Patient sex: F
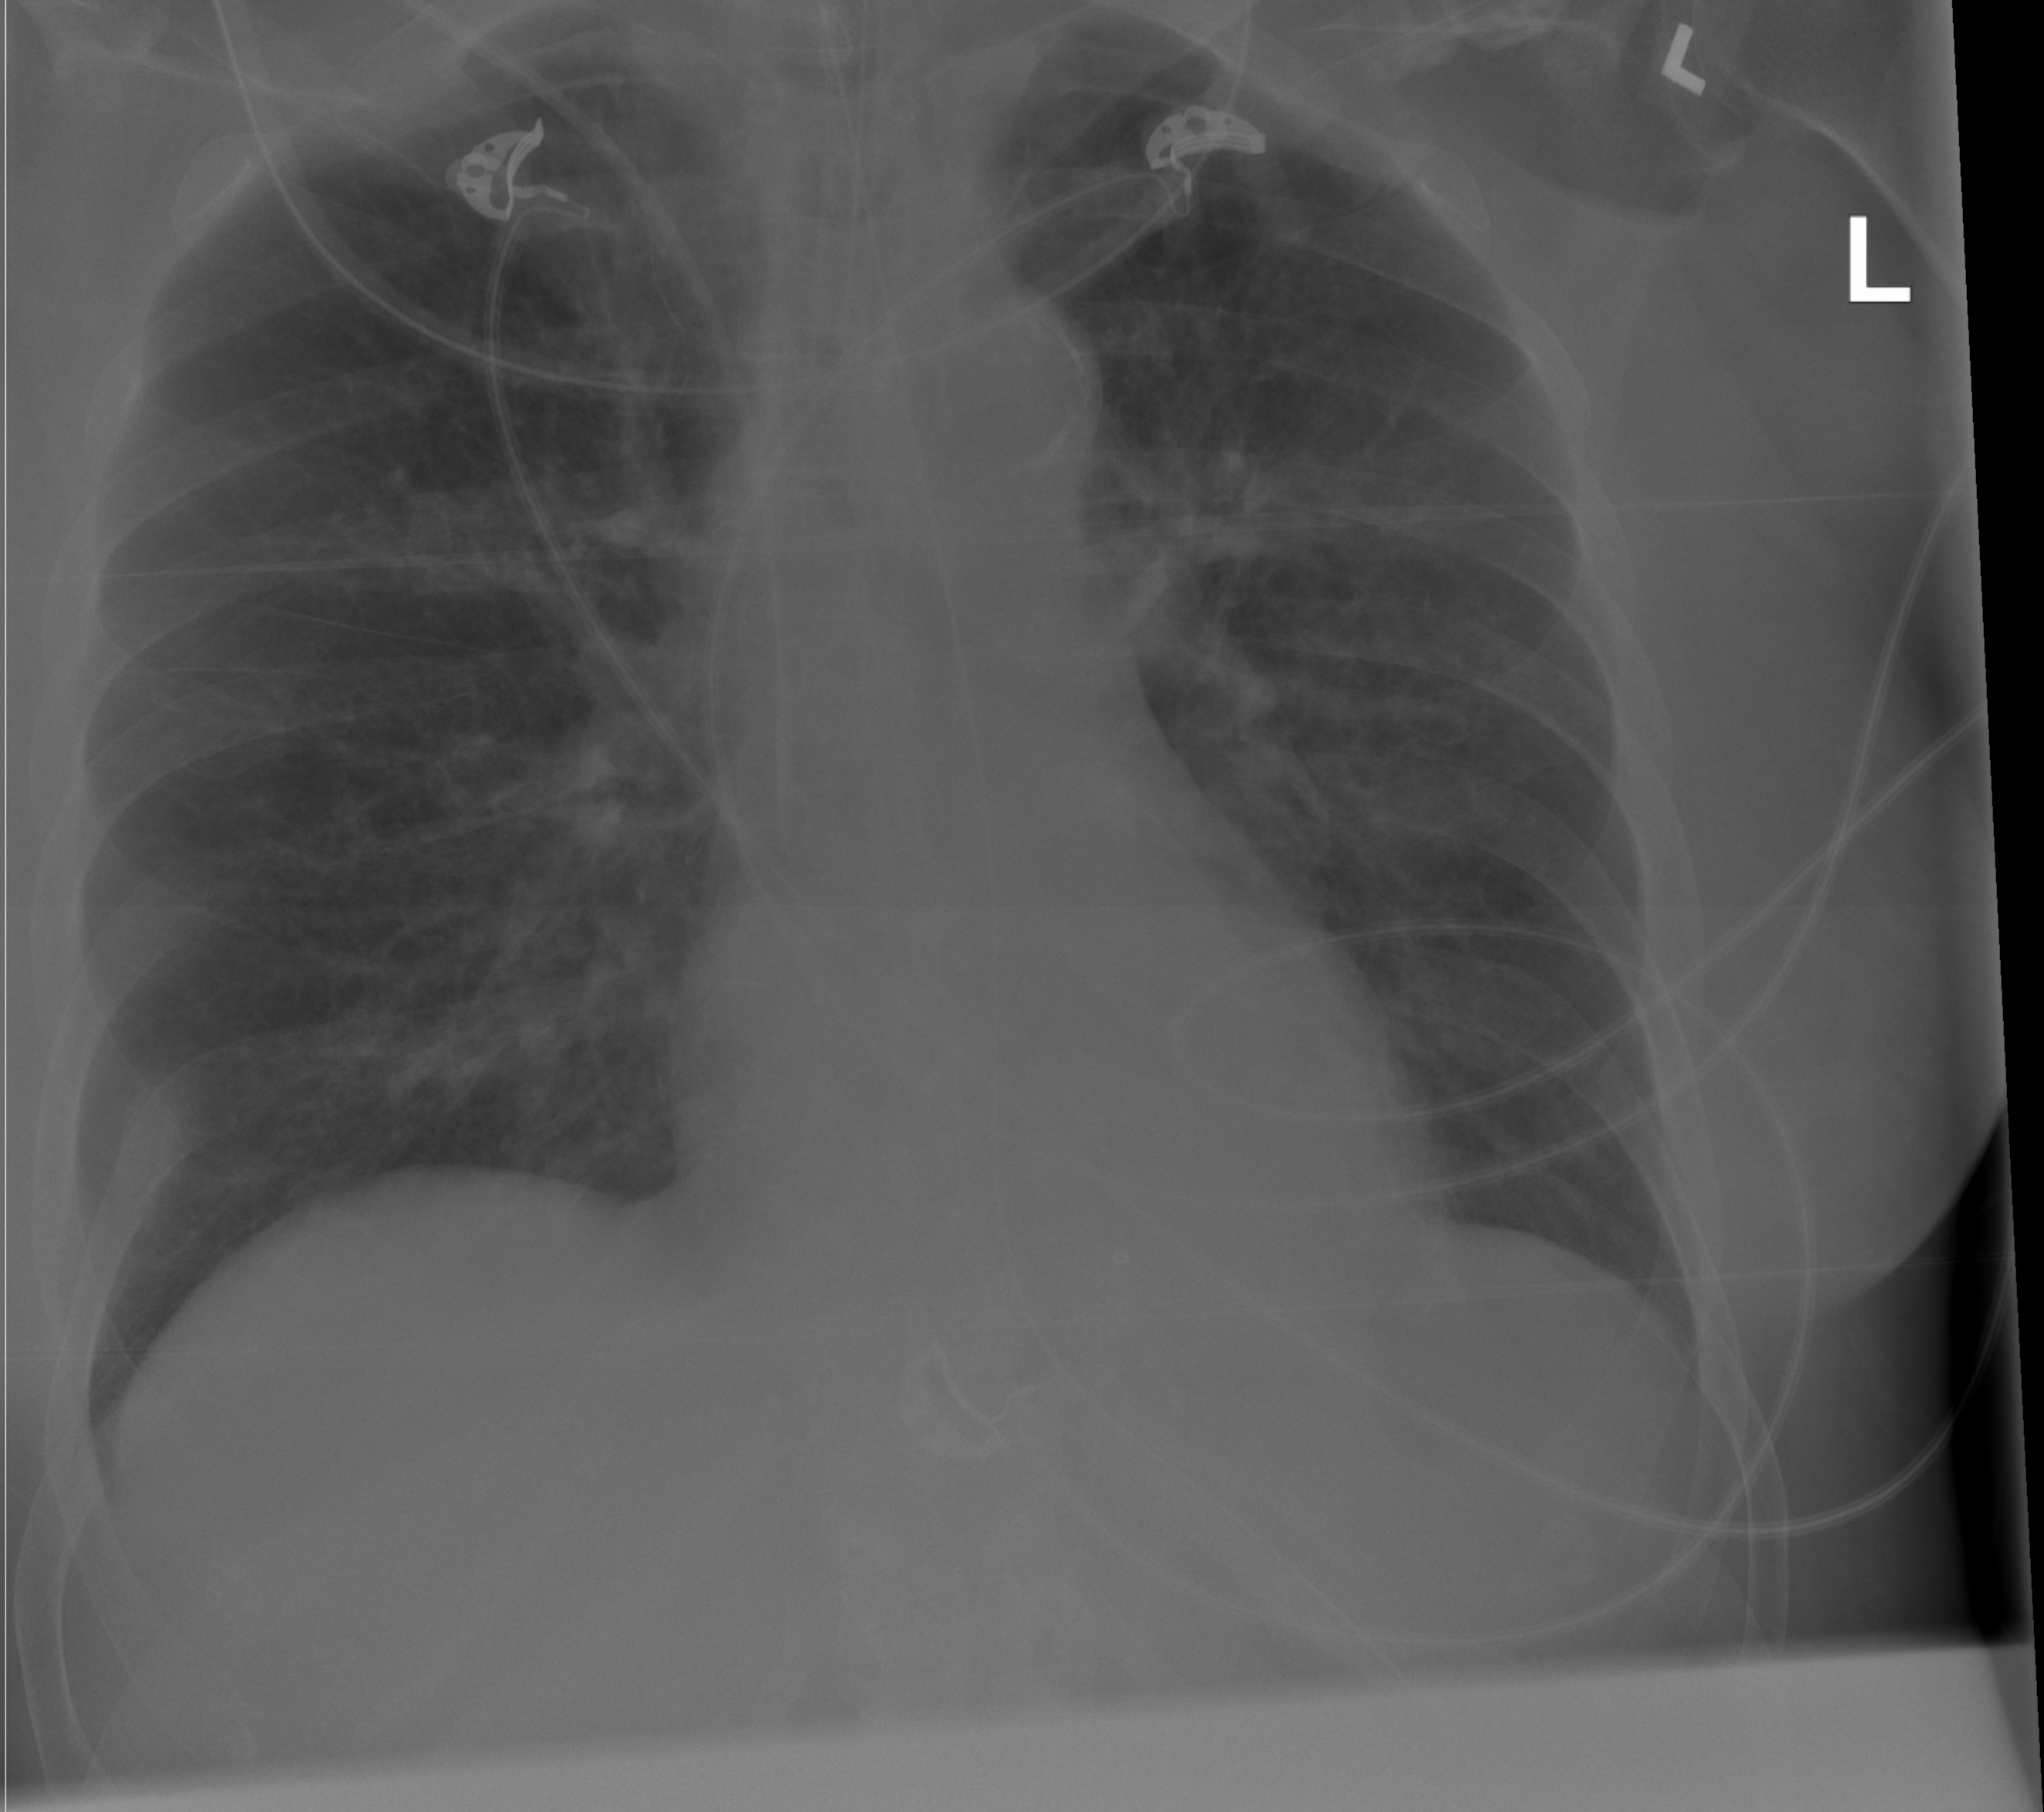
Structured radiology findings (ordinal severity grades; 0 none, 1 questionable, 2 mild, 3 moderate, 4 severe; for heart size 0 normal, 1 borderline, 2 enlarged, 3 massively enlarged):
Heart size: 0
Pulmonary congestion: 2
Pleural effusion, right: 0
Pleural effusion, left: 0
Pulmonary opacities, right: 0
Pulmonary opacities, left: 0
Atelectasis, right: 2
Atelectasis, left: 0